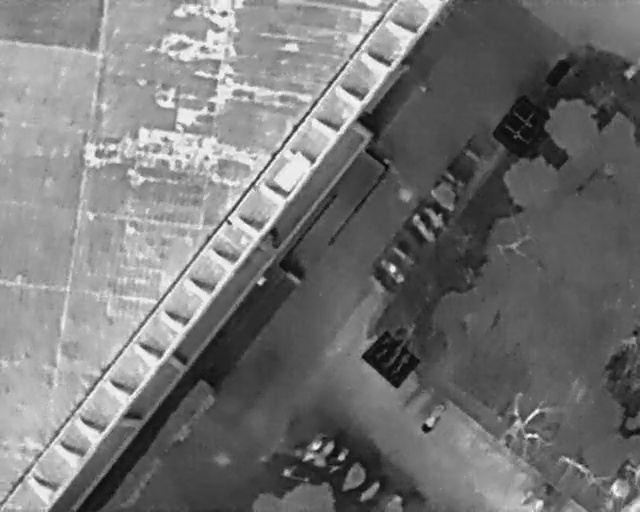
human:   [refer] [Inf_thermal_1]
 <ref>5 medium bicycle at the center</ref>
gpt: <box>[[58, 53, 60, 58, 42], [60, 49, 62, 55, 45], [62, 46, 64, 53, 45], [63, 43, 69, 45, 142], [66, 39, 68, 45, 45]]</box>